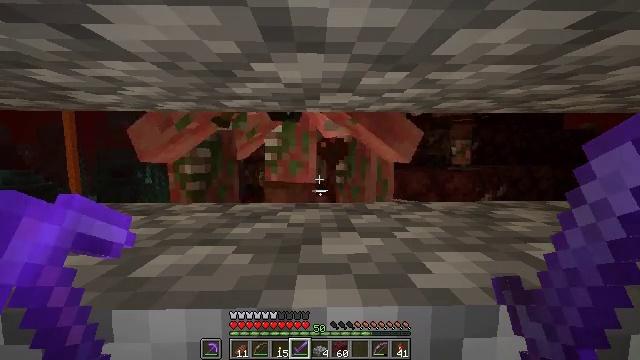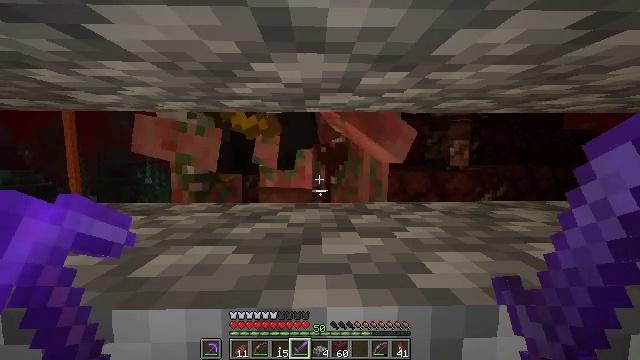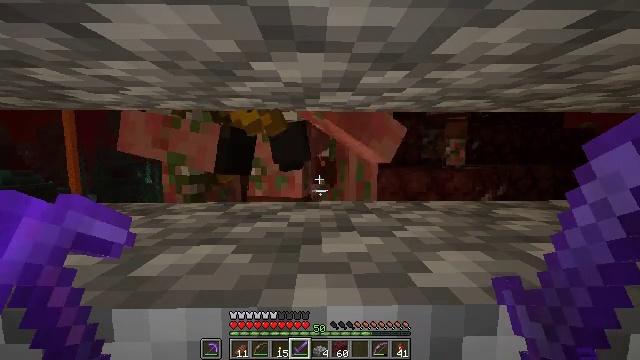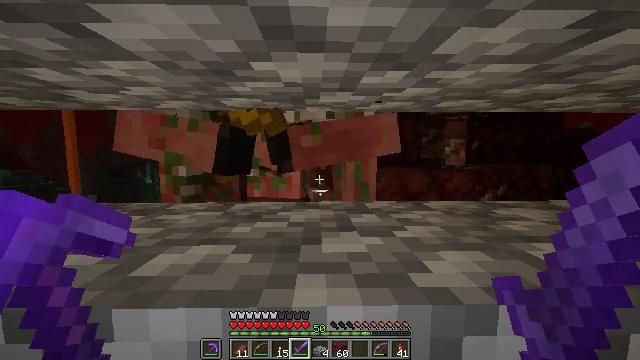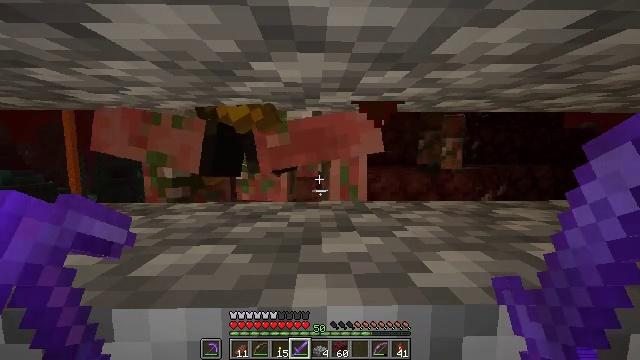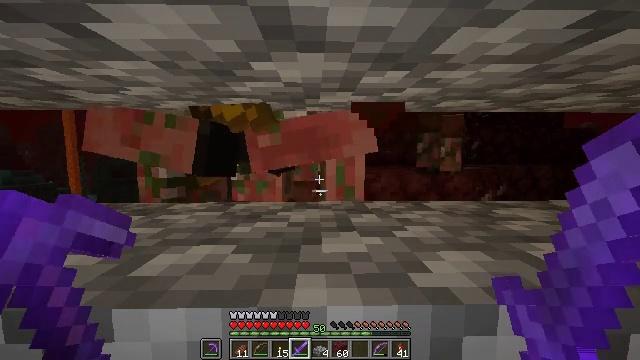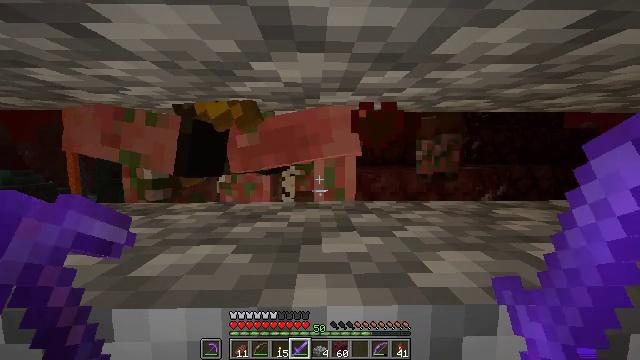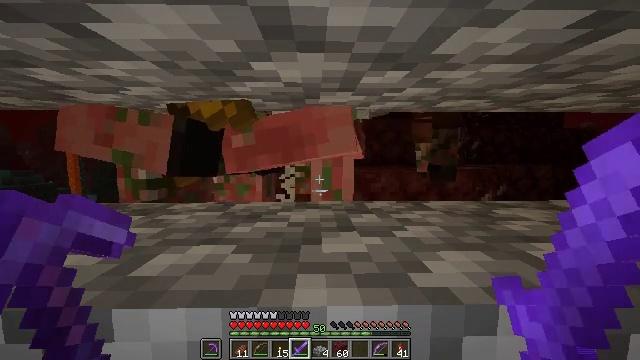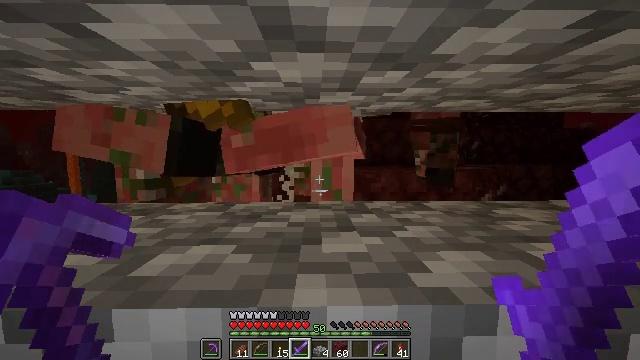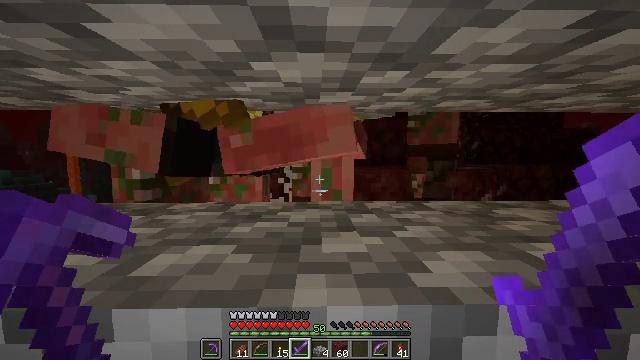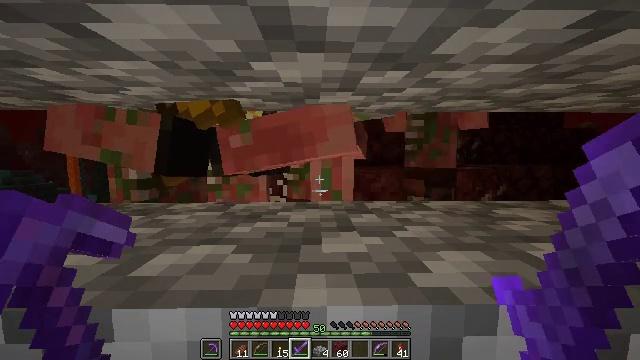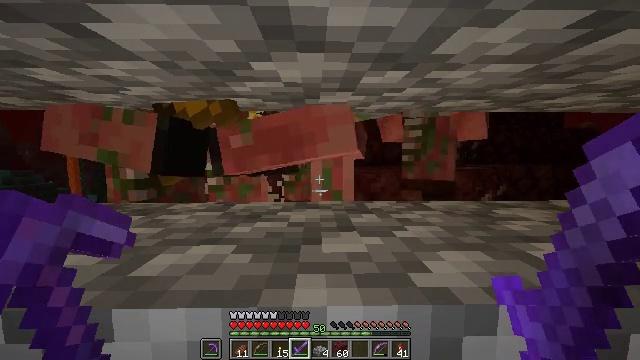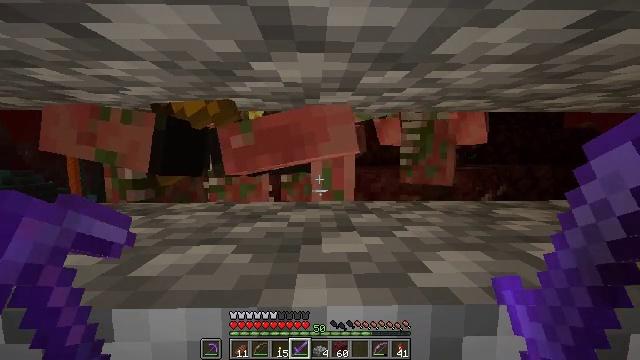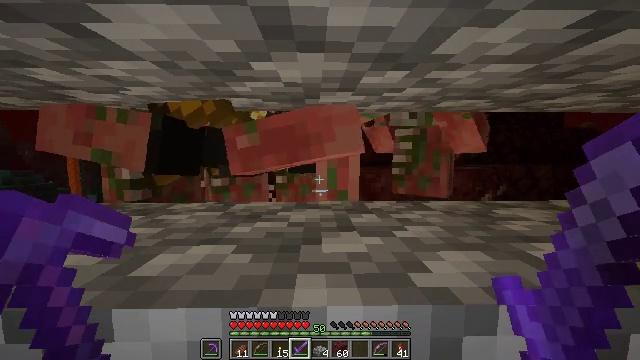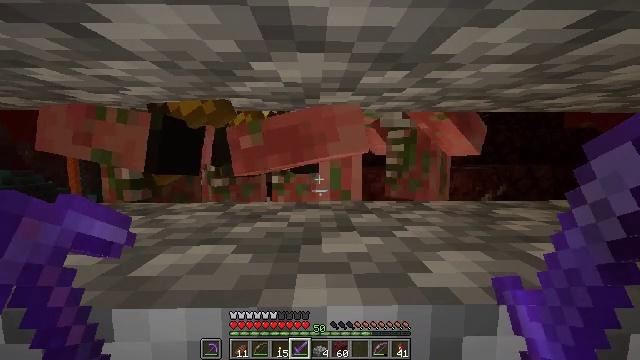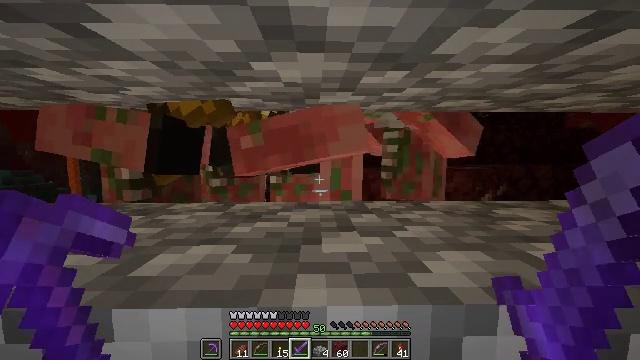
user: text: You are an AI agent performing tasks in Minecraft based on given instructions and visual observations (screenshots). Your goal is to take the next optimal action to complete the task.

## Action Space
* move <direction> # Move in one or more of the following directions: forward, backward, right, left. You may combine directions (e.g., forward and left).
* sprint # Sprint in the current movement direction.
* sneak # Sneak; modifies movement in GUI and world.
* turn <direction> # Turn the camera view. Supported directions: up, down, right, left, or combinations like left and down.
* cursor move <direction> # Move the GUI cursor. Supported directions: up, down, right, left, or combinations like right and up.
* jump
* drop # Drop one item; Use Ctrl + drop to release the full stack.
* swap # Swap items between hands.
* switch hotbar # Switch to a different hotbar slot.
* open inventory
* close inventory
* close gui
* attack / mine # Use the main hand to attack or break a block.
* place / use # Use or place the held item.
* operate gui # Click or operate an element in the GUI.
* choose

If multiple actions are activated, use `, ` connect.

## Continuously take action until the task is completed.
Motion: motion action
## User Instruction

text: Kill a zombified piglin.
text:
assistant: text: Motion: no_op
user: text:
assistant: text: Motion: no_op
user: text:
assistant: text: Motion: no_op
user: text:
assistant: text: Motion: no_op
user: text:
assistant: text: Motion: no_op
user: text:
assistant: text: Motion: no_op
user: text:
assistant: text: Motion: no_op
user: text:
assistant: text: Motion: no_op
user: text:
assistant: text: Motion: no_op
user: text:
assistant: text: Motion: no_op
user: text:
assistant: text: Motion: no_op
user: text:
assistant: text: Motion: no_op
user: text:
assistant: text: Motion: no_op
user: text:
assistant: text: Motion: no_op
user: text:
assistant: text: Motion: no_op
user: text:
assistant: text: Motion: no_op
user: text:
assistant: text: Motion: attack / mine
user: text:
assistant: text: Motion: attack / mine
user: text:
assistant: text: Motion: attack / mine
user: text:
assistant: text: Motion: no_op
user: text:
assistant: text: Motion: no_op
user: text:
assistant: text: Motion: no_op
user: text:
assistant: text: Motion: no_op
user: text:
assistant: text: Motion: no_op
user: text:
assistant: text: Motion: no_op
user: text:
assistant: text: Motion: no_op
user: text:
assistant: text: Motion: no_op
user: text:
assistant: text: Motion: no_op
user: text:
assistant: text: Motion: no_op
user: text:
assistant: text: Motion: no_op